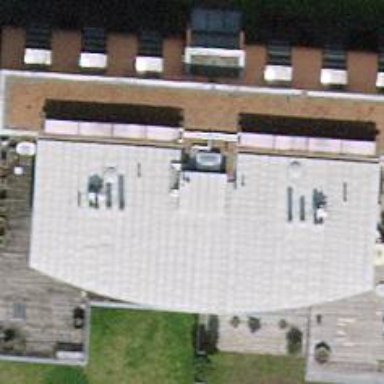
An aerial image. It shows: Grey apartments building with flat grey roof.